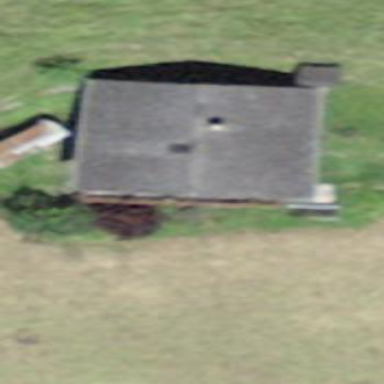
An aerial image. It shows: Detached building.